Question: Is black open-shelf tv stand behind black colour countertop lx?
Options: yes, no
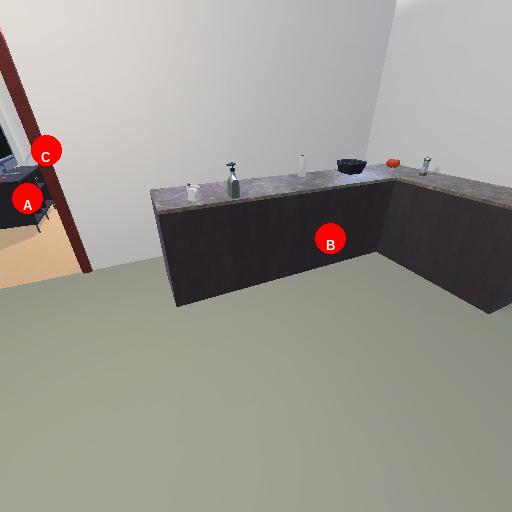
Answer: yes